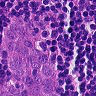
Metastatic tissue present: yes